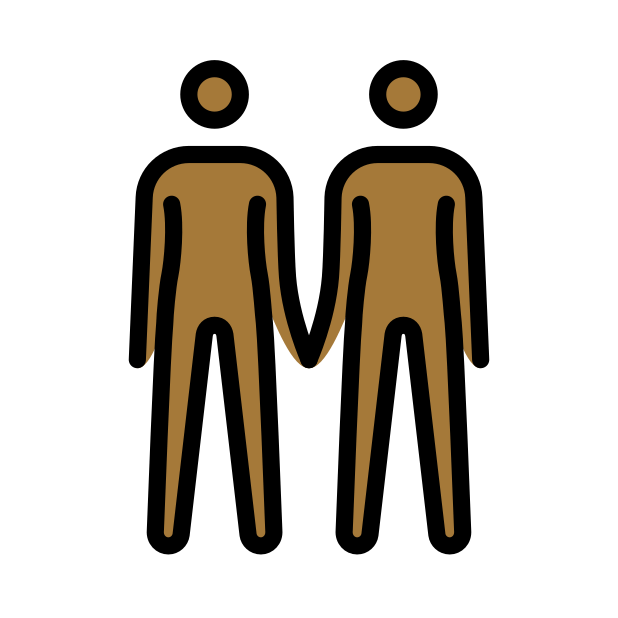
people holding hands: medium-dark skin tone